Question: I want every second div to have 'margin-right=0, border-right=0...' . I tried with css but didnt work
I am wrapping Albums in outer div 'rptAlbums-wrapper' and then wrapper individual album image & title in another div 'uc-album-wrapper'.
I tried '.rptAlbums-wrapper .uc-album-wrapper :nth-child(2n+1)' but this is not working
I have also set up fiddle <URL>
'''
<div class="rptAlbums-wrapper">
<div class="uc-album-wrapper">
<div class="uc-album-icon">
<img alt="Album One" src="../../../../images/gallery/b9415c69-98c8-417a-960f-2adf2148c83f.jpg" class="uc-album-img" title="Album One" id="ContentPlaceHolder1_ucPhotoGallery_rptAlbums_imgAlbumIcon_0">
</div>
<div class="uc-album-name"><span id="ContentPlaceHolder1_ucPhotoGallery_rptAlbums_lblAlbumName_0">Album One</span>
</div>
</div>
<div class="uc-album-wrapper">
<div class="uc-album-icon">
<img alt="Album Two" src="../../../../images/gallery/fb1facf3-579e-4e5d-9ed8-b7f231d50f88.jpg" class="uc-album-img" title="Album Two" id="ContentPlaceHolder1_ucPhotoGallery_rptAlbums_imgAlbumIcon_1">
</div>
<div class="uc-album-name"><span id="ContentPlaceHolder1_ucPhotoGallery_rptAlbums_lblAlbumName_1">Album Two</span>
</div>
</div>
</div>
'''
UPDATED Demonstration of how it should come

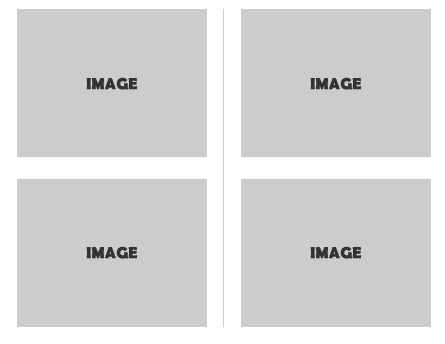
Answer: You were almost there. You need to use the ':nth-child()' selector on the element itself.
'''
.rptAlbums-wrapper .uc-album-wrapper:nth-child(2n) {
background-color:Red;
border-right:0px solid #ccc;
margin-right:0px;
}
'''
<URL>